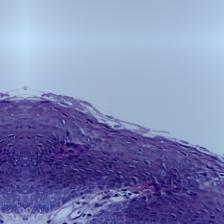
Diagnosis: Normal